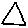
Label: triangle